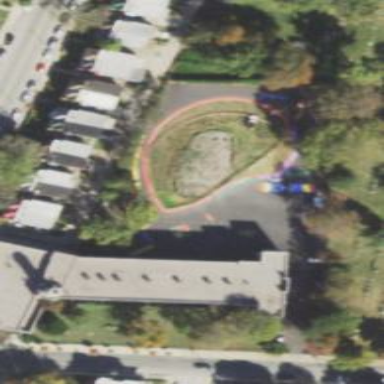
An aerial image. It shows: Elementary school.